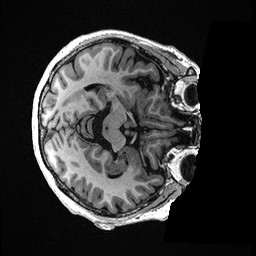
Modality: T1w
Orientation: axial
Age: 59
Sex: female
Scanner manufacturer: ge
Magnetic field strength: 3 T
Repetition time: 0.006952 s
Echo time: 0.00292 s